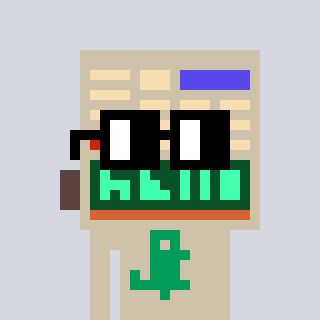
a pixel art character with square black glasses, a calculator-shaped head and a bege-colored body on a cool background